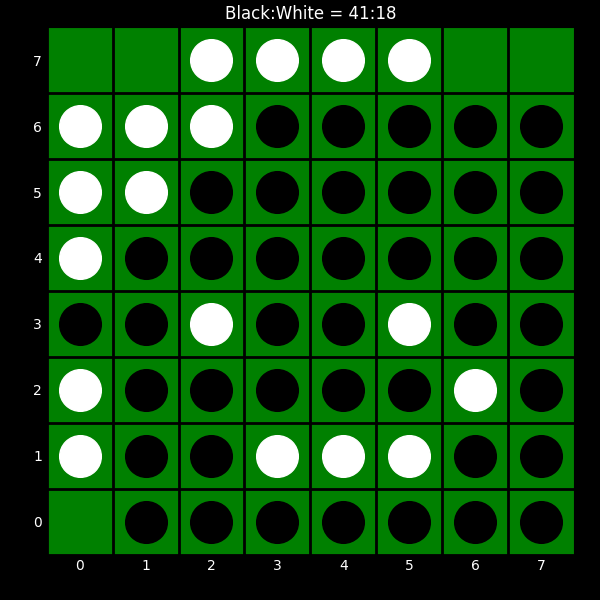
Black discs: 41
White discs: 18